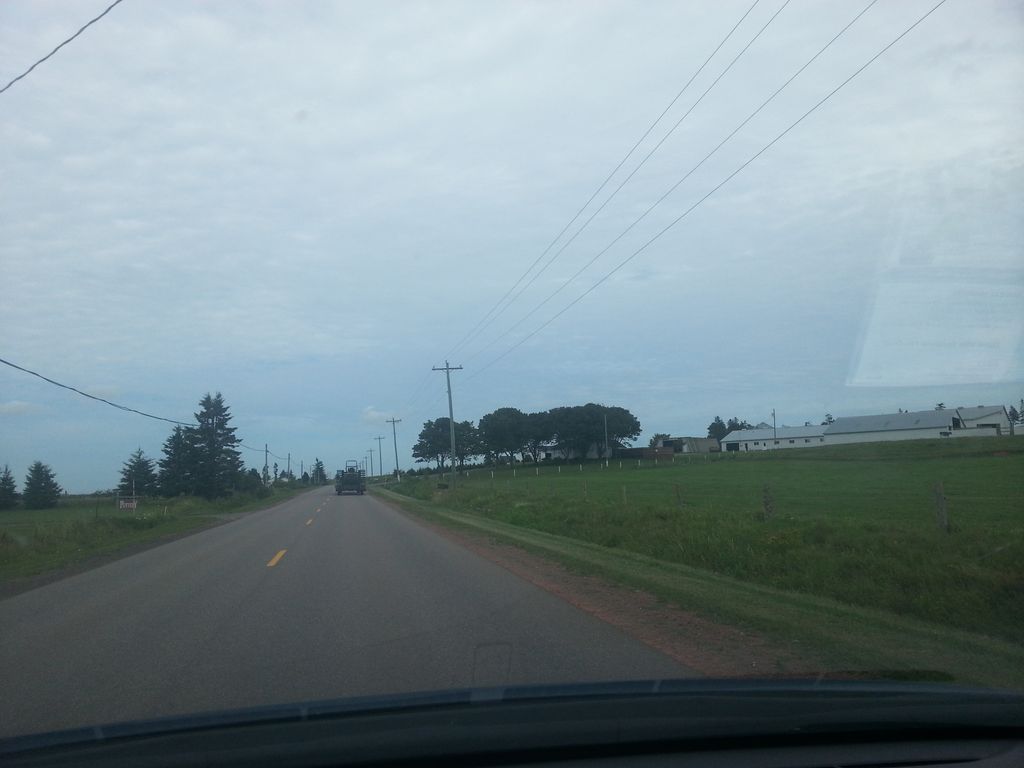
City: charlottetown